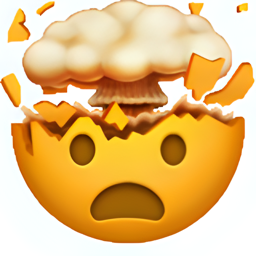
Name: shocked face with exploding head
Emoji: 🤯
Group: Smileys & Emotion
Sub-group: face-unwell